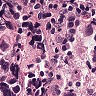
Metastatic tissue present: yes